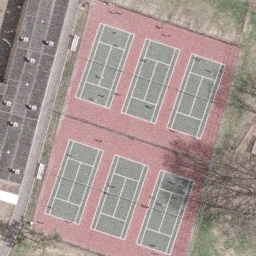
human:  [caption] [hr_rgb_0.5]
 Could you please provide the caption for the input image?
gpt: Six tennis courts arranged in two lines are surrounded by some plants .

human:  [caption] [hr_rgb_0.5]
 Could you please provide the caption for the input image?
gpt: There are six tennis courts, arranged in two lines, surrounded by plants.

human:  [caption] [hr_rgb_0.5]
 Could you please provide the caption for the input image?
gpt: The six tennis courts are arranged in two rows with some plants.

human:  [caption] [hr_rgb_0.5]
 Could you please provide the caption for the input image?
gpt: There are six tennis courts, arranged in two rows, surrounded by plants.

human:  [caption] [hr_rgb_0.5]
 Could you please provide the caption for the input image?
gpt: Six tennis courts are arranged in two rows, surrounded by plants.